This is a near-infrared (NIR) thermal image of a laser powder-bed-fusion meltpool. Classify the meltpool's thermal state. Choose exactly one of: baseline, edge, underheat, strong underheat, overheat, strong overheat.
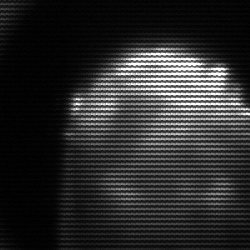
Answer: edge